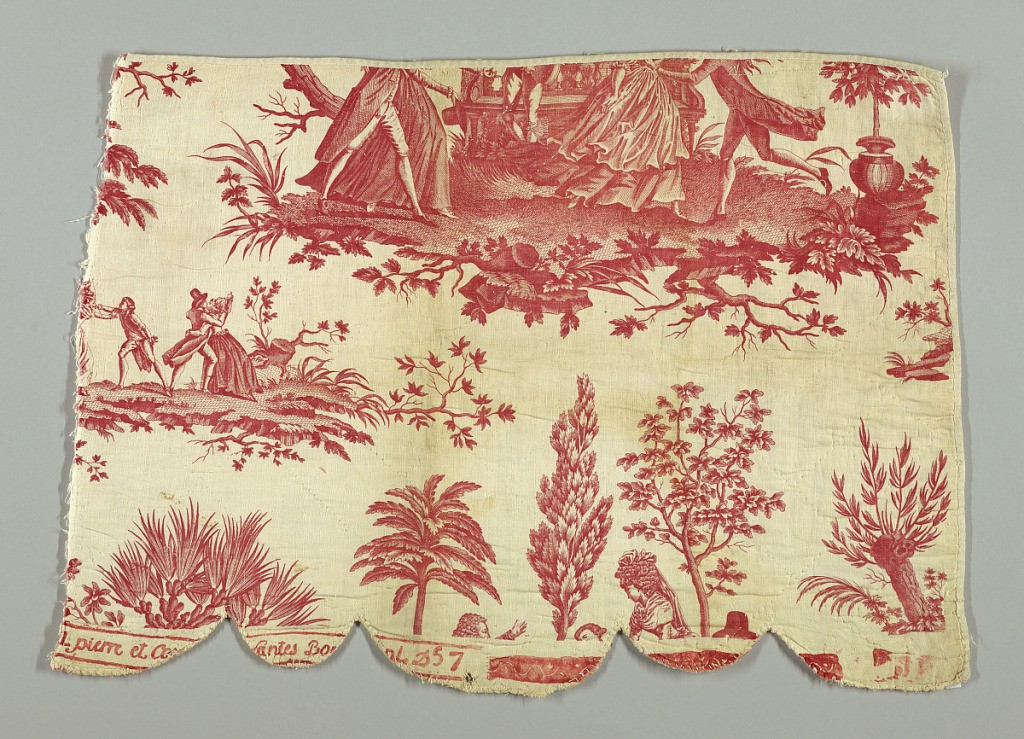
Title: La Demande en Marriage
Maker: Petitpierre et Cie, Nantes, France, 1770–1848
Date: ca. 1795
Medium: cotton Technique: printed by engraved copper plate on plain weave
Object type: Chef de piece
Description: Design in red on white ground showing parts of several vignettes.